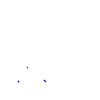
Particle: proton